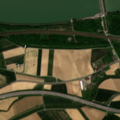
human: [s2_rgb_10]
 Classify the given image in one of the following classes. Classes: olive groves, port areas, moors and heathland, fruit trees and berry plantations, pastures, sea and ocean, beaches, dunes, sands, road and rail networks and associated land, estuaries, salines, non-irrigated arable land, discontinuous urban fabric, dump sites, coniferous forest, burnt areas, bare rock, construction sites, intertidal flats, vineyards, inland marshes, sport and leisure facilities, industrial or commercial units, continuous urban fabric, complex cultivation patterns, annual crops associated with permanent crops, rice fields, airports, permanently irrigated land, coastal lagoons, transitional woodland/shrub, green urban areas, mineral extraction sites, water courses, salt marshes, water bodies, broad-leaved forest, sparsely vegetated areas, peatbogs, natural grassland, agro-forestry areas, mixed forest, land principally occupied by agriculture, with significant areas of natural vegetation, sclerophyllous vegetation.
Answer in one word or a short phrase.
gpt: non-irrigated arable land, complex cultivation patterns, land principally occupied by agriculture, with significant areas of natural vegetation, broad-leaved forest, water courses